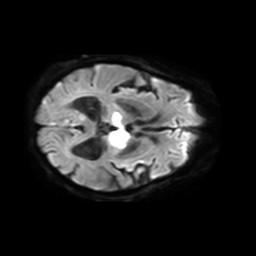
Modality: TRACE
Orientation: axial
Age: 73
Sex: female
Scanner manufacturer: philips
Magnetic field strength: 3 T
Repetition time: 3.087 s
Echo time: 0.076 s